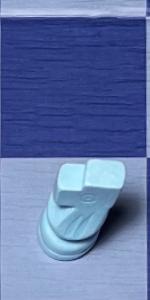
Label: Knight_White